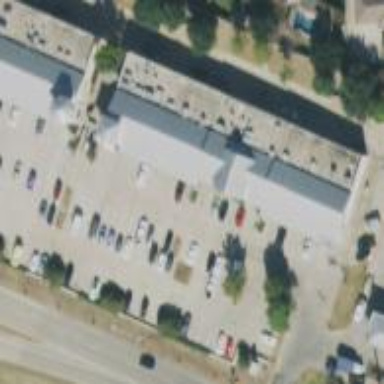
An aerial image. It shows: Retail building.